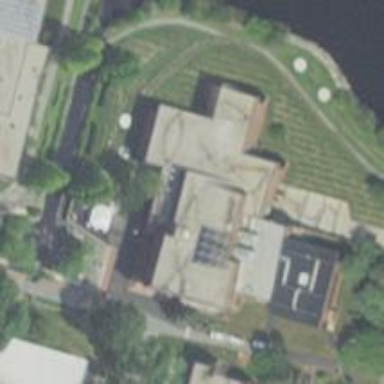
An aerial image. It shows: View of university building.